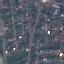
Land use / land cover class: Residential